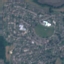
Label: Residential